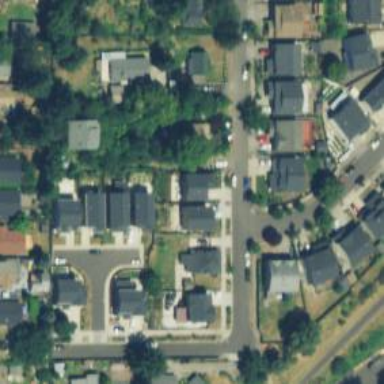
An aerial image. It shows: Residential road with sidewalk on the left side.